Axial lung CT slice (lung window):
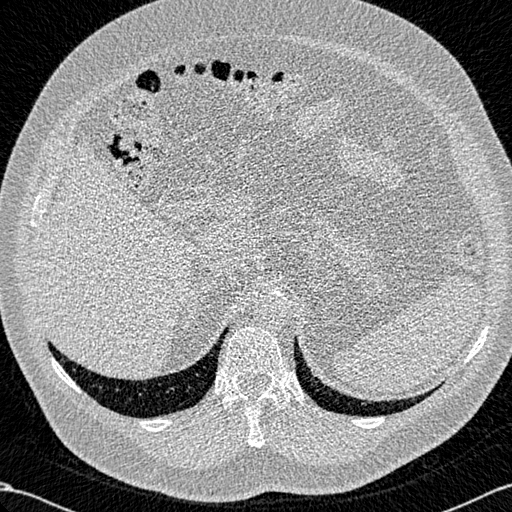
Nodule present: no